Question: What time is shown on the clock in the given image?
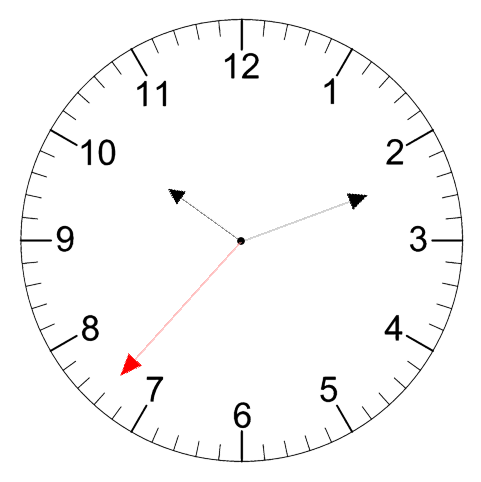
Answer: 10:11:37